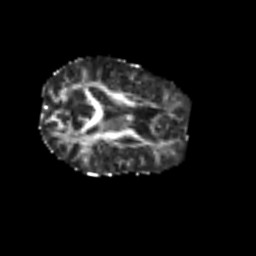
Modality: FA
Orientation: axial
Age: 46
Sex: male
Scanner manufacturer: siemens
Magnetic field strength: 3 T
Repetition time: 6.1 s
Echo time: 0.101 s